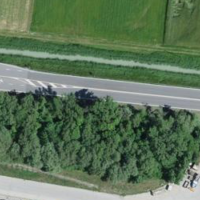
EUNIS habitat code: 57
Species observed at this site:
Buteo buteo
Hirundo rustica